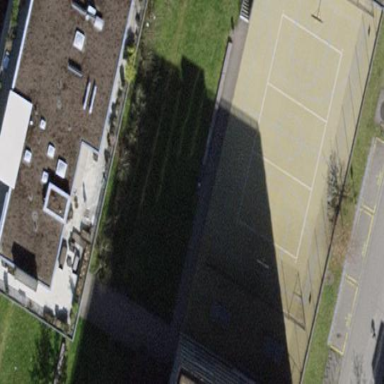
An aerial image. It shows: Basketball court on leisure land pitch.